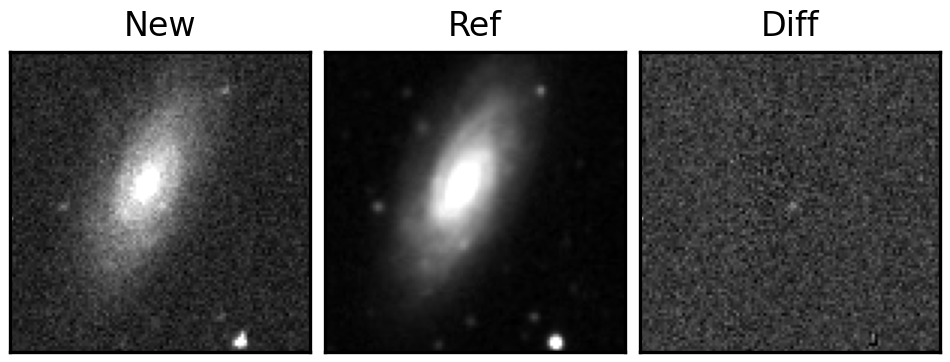
Label: real